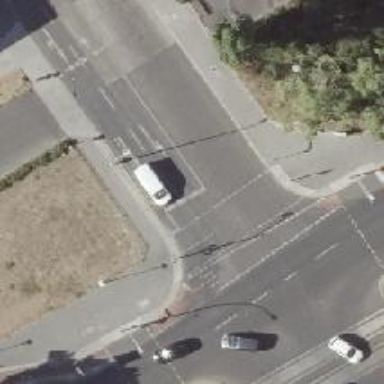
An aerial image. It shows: Road with traffic signals.